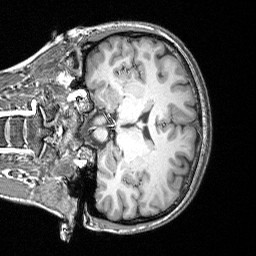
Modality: T1w
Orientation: coronal
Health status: ill
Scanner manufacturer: siemens
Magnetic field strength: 3 T
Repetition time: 2 s
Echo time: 0.00303 s